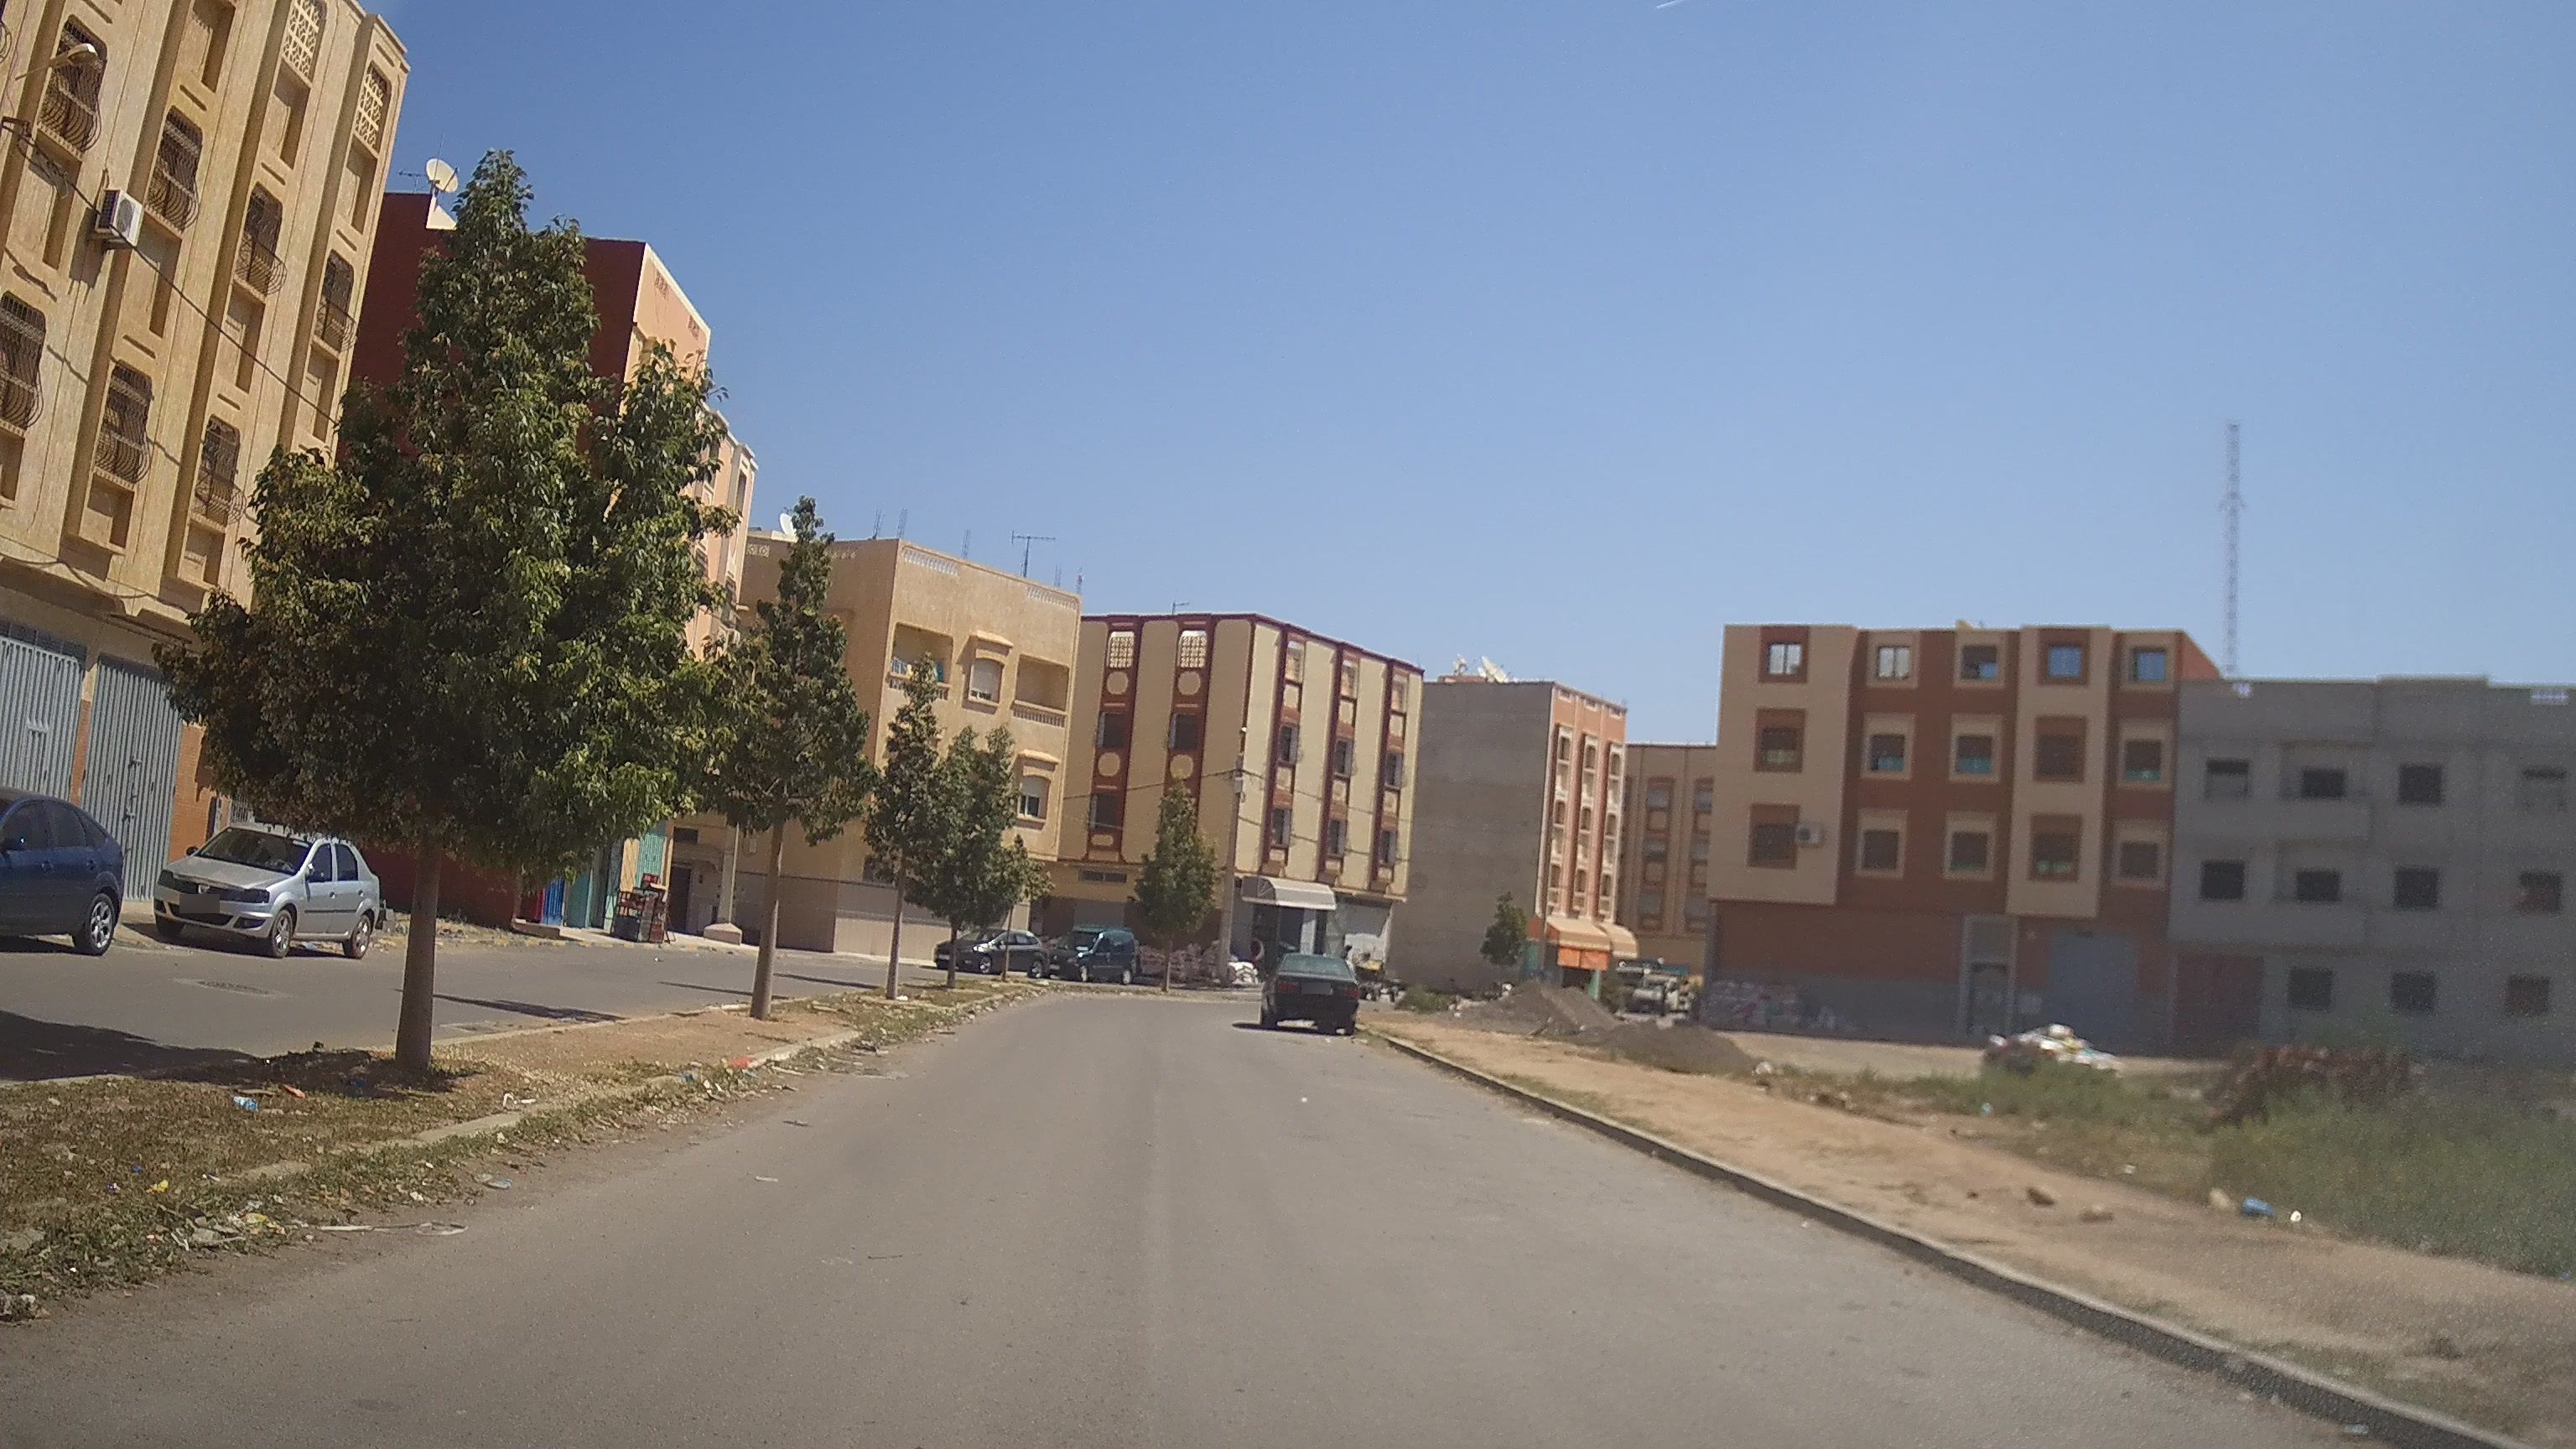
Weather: clear
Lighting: day
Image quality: good
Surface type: driving surface
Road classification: residential
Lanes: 2.0
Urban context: urban centre
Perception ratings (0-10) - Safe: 3.68, Lively: 6.49, Beautiful: 2.71, Boring: 4.94, Depressing: 7.77, Wealthy: 4.63